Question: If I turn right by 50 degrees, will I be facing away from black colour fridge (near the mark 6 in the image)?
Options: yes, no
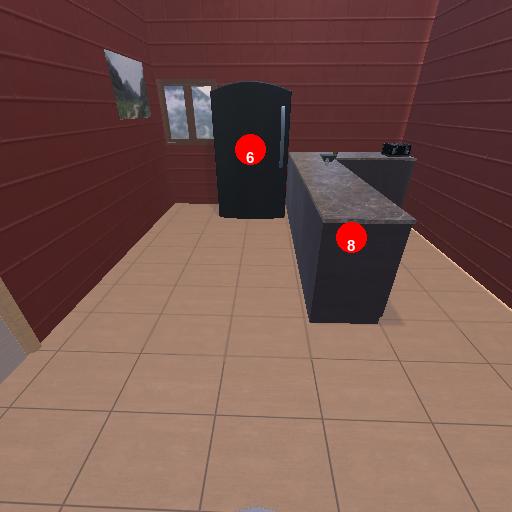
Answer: yes